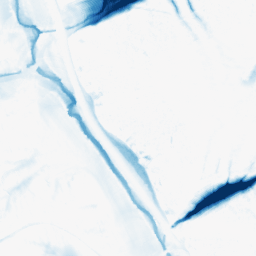
Category: morphological
Decomposition family: morphological
Decomposition parameters: operation: closing
size: 20
Upsampling method: lanczos
Upsampling parameters: scale: 2
Upsampling scale: 2